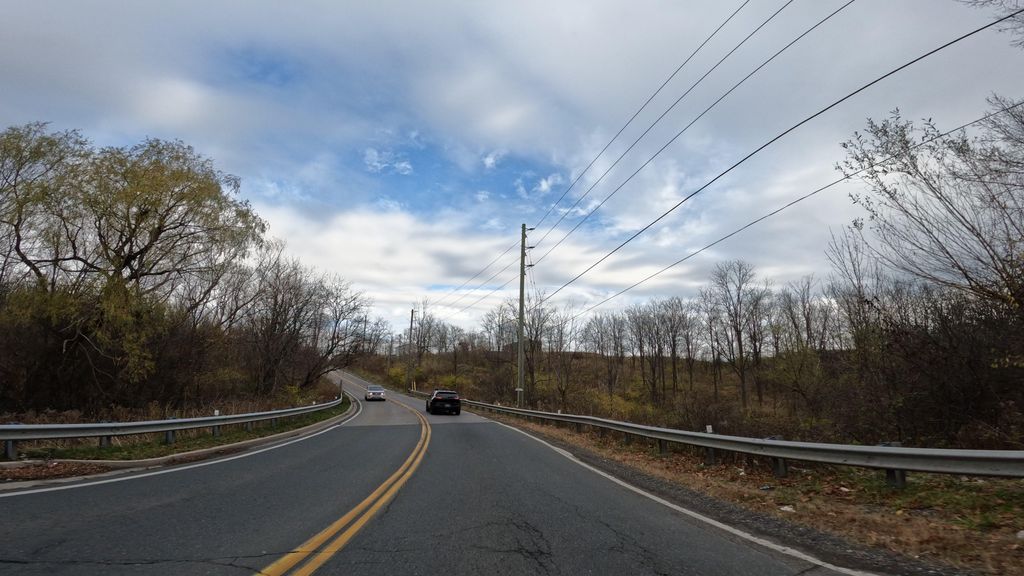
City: hamilton